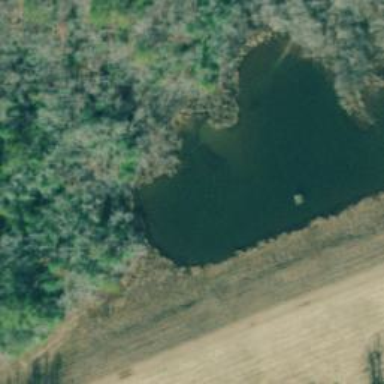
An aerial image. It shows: Reservoir.